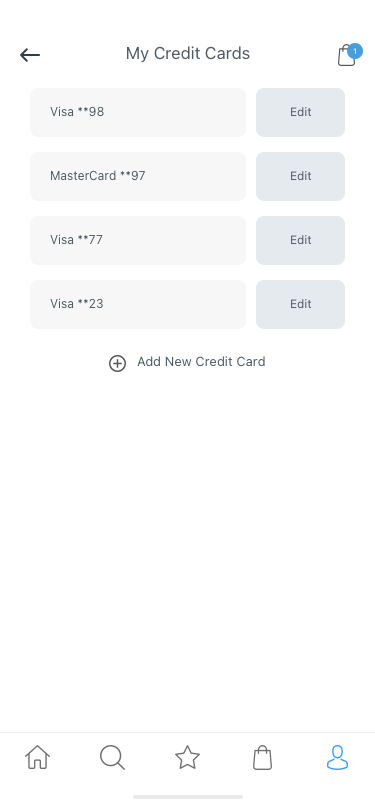
Text in this UI design:
Add New Credit Card
Visa **23
Edit
Visa **77
Edit
MasterCard **97
Edit
Visa **98
Edit
1
My Credit Cards